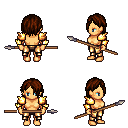
a pixel art fantasy rpg character, female body template, human, tanned skin, gold arm armor, gold greaves, brown bangs hairstyle, spear, four views (front, back, left, right), 2x2 character sprite sheet, small pixel art, hard edges, no anti-aliasing